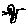
Label: bird